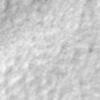
Label: no_change